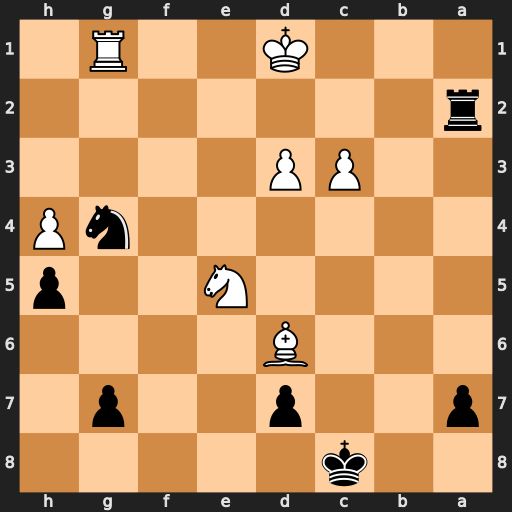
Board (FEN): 2k5/p2p2p1/3B4/4N2p/6nP/2PP4/r7/3K2R1
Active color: b
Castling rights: -
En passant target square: -
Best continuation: Ra1+ Ke2 Rxg1